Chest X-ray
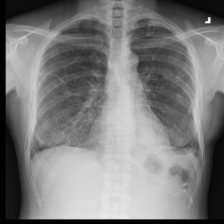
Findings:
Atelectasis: negative
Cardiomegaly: negative
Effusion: negative
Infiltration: negative
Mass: negative
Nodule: positive
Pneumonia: negative
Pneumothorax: positive
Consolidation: negative
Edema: negative
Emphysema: negative
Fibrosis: negative
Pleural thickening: positive
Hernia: negative